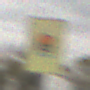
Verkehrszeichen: FahrzeugeMitWassergefaehrdenderLadungOhnePfeilsymbol
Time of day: MorningAfternoon
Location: Outdoor (Nature)
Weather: Overcast
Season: NotSpecified
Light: Natural